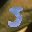
Label: 3